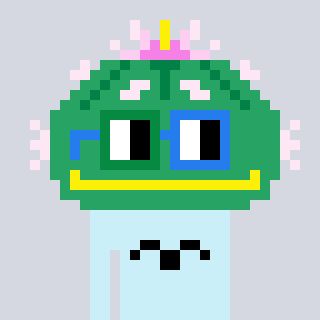
a pixel art character with square green and blue glasses, a peyote-shaped head and a cold-colored body on a cool background